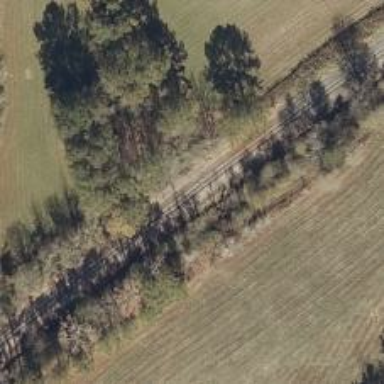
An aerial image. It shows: Railway track.